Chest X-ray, PA view. Patient: 46 years old, sex M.
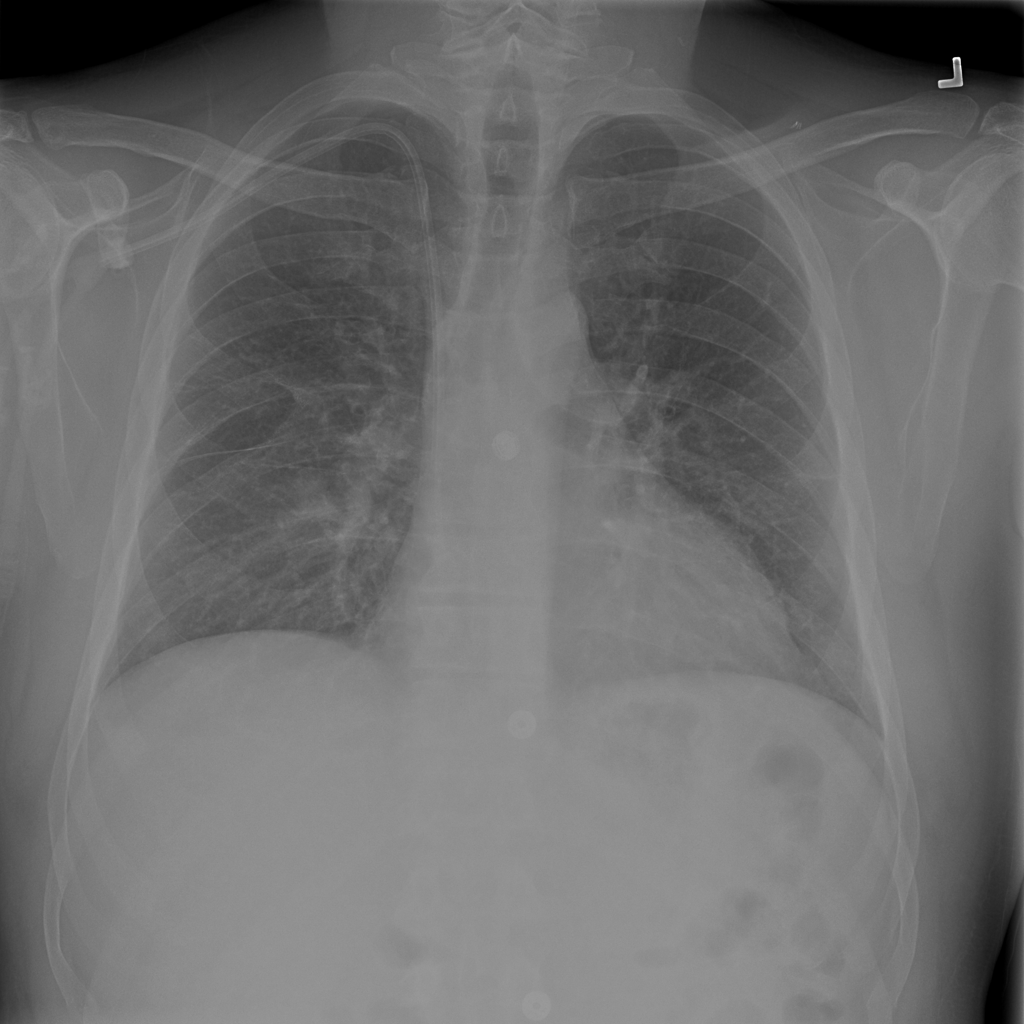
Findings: No Finding